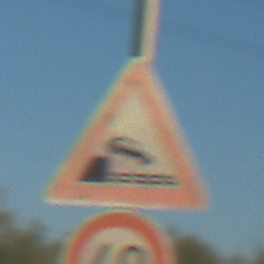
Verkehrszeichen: Ufer
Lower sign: Geschwindigkeit40
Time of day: SunriseSunset
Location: Outdoor (RoadRail)
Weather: Clear
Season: NotSpecified
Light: Natural